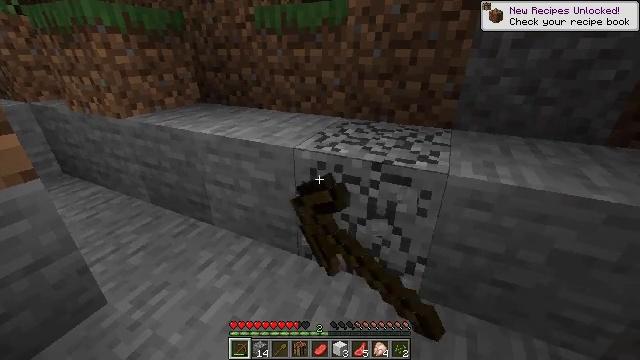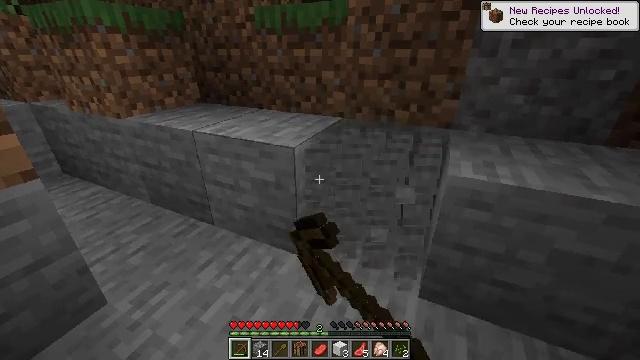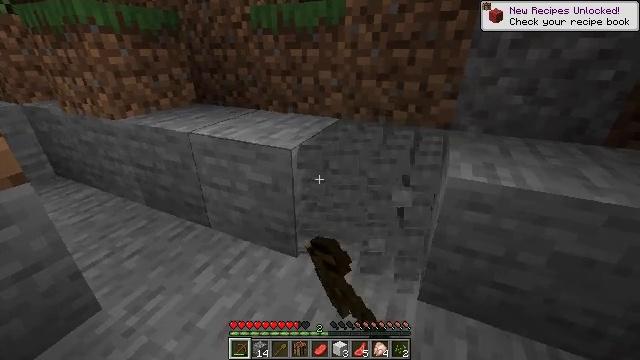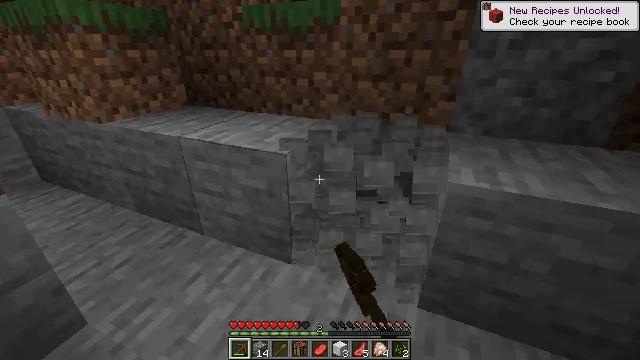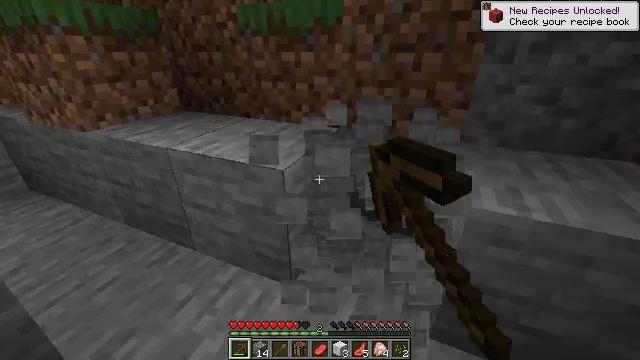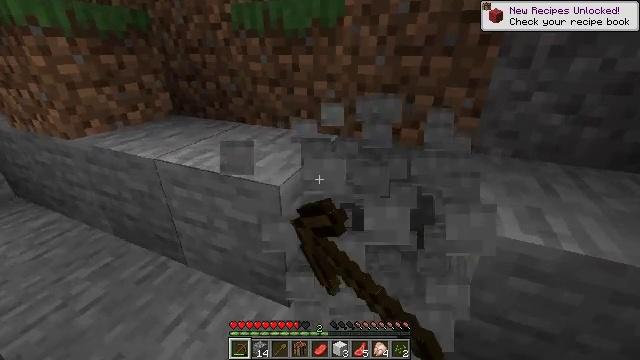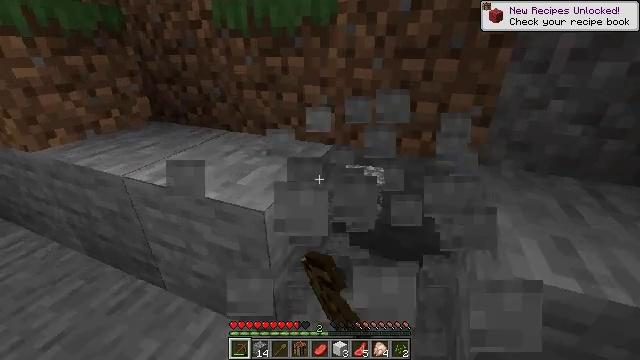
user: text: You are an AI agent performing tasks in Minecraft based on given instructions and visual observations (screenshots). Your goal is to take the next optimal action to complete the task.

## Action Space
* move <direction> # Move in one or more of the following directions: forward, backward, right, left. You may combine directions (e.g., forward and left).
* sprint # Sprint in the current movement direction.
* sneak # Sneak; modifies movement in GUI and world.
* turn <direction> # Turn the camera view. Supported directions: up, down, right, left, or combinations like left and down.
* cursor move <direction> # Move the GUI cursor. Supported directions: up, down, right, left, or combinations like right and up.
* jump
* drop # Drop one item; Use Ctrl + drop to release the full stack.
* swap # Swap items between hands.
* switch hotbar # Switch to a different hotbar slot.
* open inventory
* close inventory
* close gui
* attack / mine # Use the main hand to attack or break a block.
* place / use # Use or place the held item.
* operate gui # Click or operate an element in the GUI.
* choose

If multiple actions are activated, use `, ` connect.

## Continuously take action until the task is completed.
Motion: motion action
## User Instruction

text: Gather stone by using a pickaxe.
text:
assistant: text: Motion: attack / mine
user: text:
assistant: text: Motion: move forward, attack / mine
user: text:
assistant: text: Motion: move forward, turn right, attack / mine
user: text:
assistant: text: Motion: move forward, attack / mine
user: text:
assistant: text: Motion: move forward, attack / mine
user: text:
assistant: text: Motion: move forward, turn right, attack / mine
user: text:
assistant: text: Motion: attack / mine